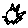
Label: sun